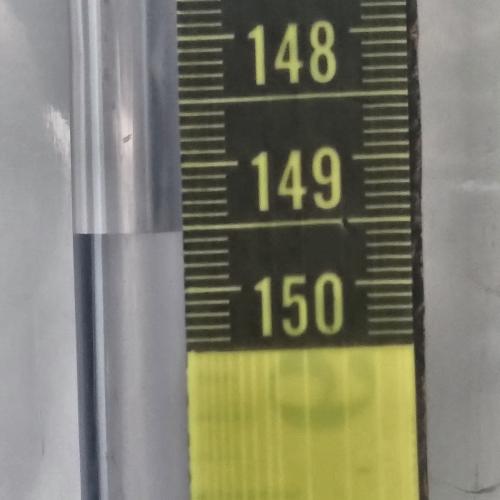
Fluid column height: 149.5 cm